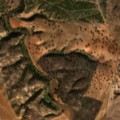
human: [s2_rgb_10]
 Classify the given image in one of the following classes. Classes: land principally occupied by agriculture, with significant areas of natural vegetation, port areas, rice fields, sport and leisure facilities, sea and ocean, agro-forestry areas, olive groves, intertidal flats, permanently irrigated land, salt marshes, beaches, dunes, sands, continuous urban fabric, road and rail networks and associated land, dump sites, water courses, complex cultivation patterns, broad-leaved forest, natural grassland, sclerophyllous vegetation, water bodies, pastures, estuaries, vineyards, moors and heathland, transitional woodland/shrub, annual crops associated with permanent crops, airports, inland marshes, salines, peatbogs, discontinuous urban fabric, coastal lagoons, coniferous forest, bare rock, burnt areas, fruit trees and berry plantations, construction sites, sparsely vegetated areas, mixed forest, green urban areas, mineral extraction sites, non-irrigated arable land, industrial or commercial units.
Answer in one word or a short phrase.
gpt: non-irrigated arable land, agro-forestry areas, transitional woodland/shrub